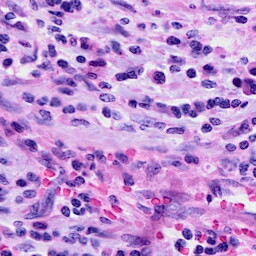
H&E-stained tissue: Cervix